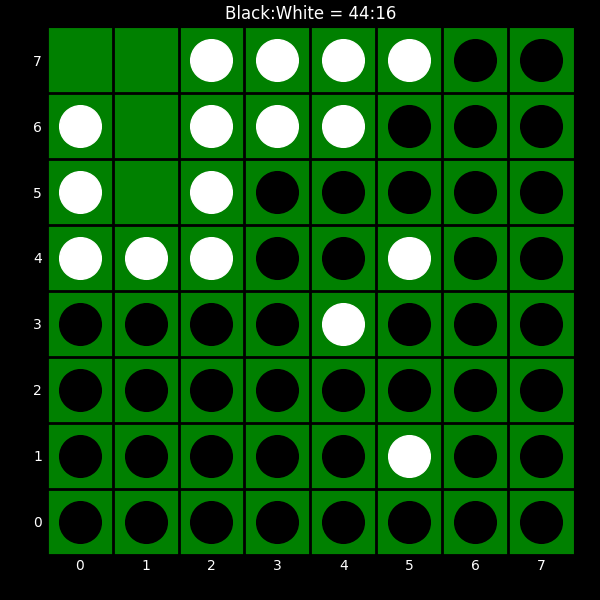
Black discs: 44
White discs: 16